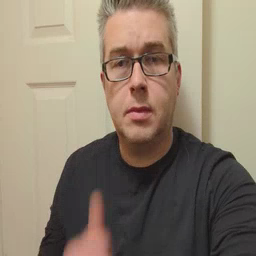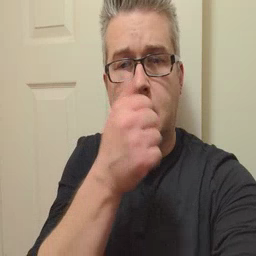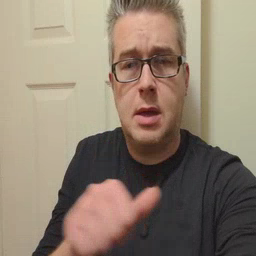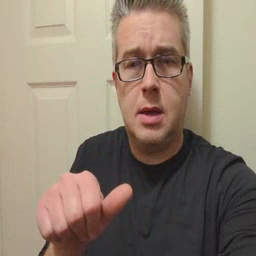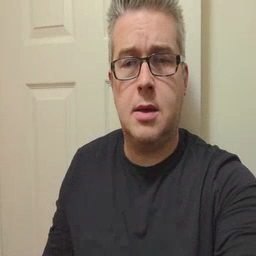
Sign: any